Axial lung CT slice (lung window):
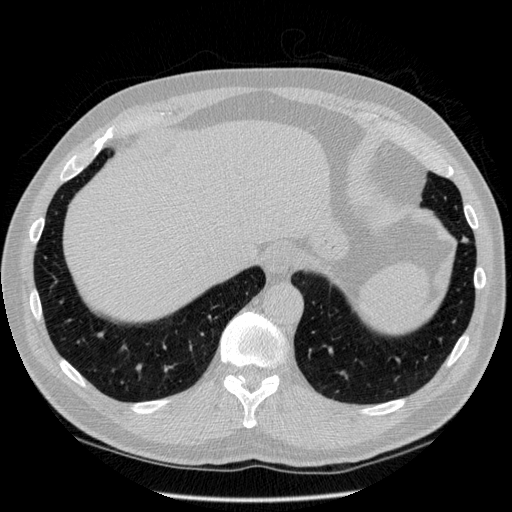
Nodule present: no